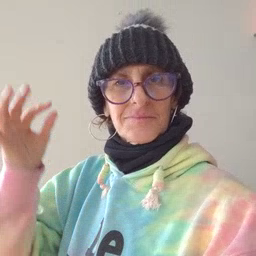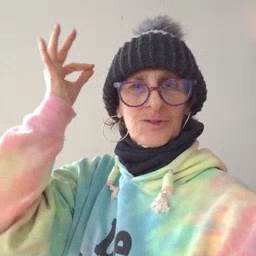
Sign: hair